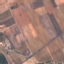
Label: PermanentCrop